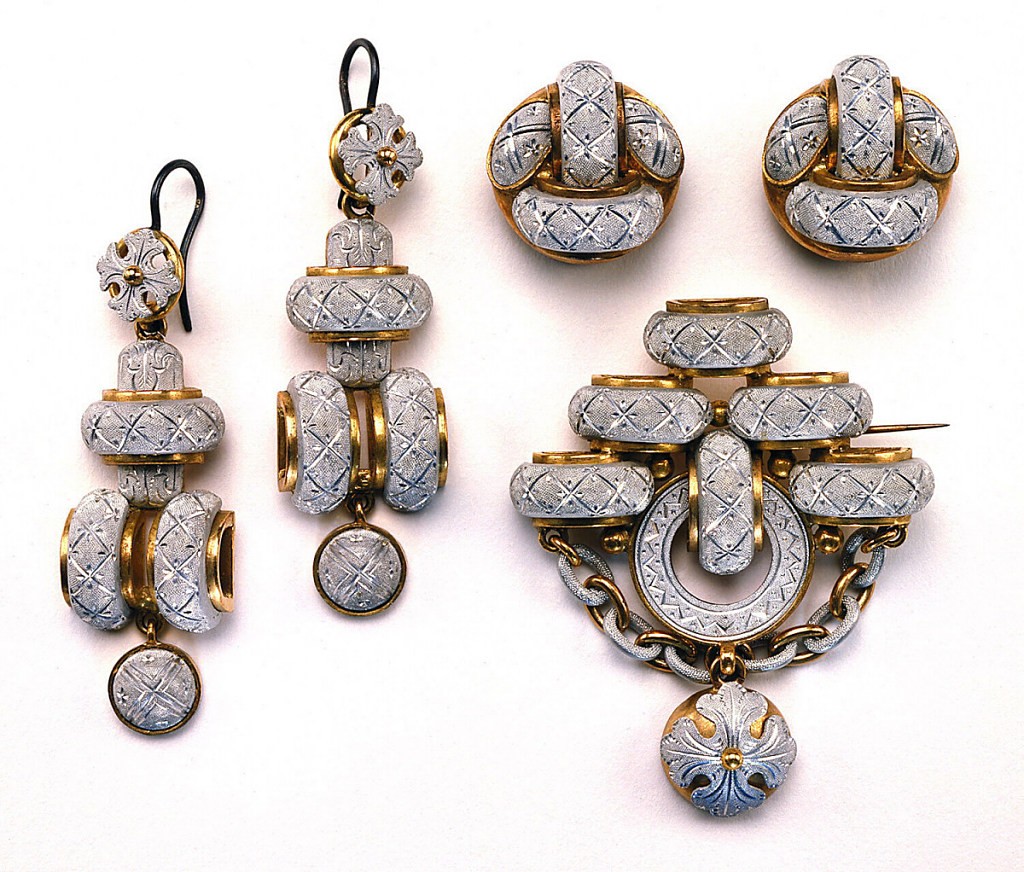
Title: Brooch and pair of earrings
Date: ca. 1860
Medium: Bright-cut engraved aluminum, gold
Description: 1928-5-3,4: Brooch (a) and earrings (b,c) of aluminum set in e...;     1928-5-3-a,b: Each circular button in the form of a knot decorat...;     1928-5-4-a/c: Brooch (a) and earrings (b,c) of aluminum set in e...